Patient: sex M, age 36
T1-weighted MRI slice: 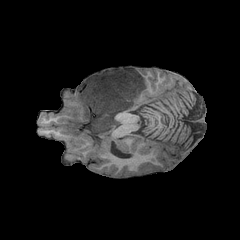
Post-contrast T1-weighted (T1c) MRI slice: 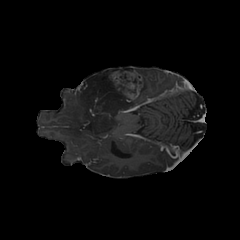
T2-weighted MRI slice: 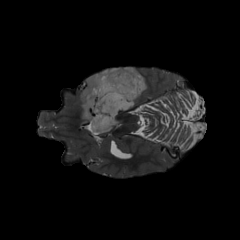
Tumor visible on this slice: yes
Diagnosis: Astrocytoma, IDH-mutant
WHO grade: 4